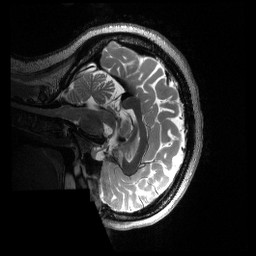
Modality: T2w
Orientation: sagittal
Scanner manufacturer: siemens
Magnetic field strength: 3 T
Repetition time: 3.2 s
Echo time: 0.563 s